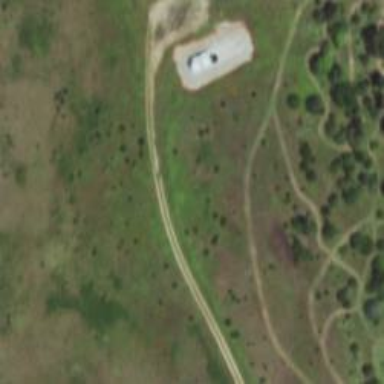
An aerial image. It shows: Driveway.